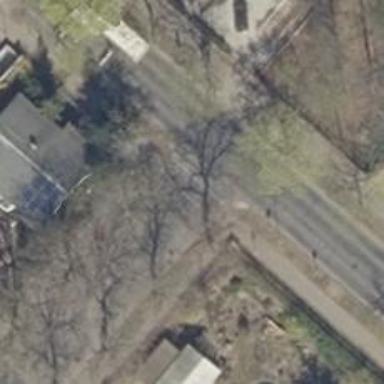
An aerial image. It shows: Residential road with asphalt surface. There are separate sidewalks on both sides of the road.